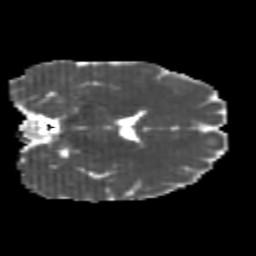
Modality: MD
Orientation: coronal
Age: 23
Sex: male
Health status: healthy
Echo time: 0.074 s